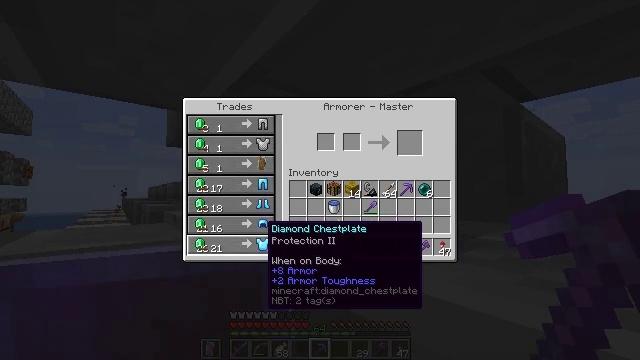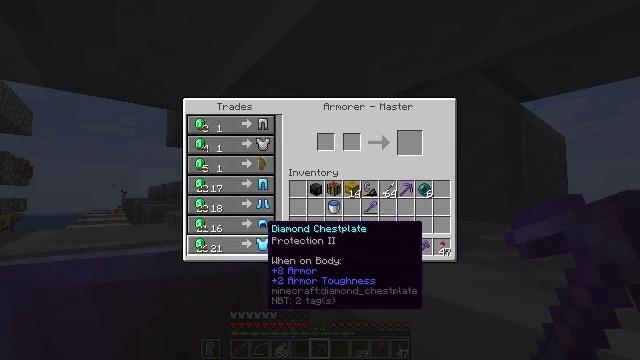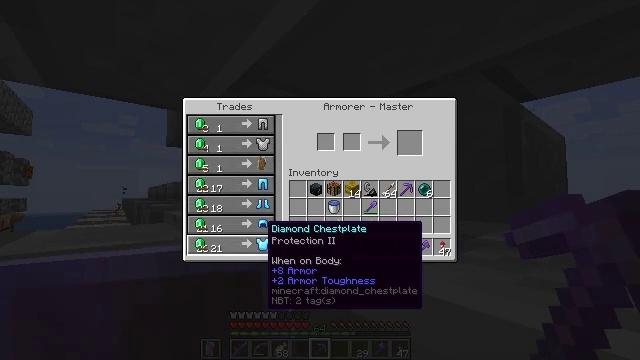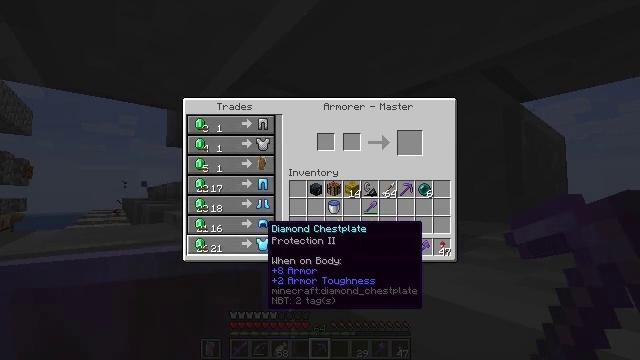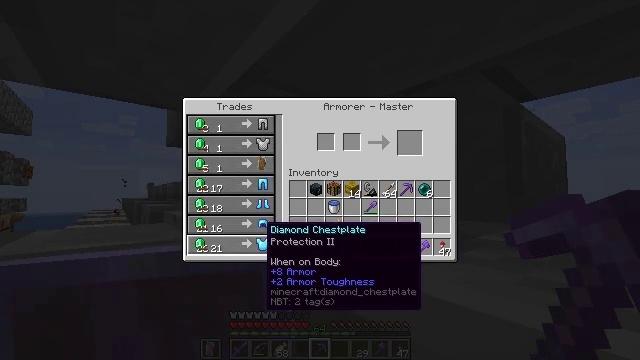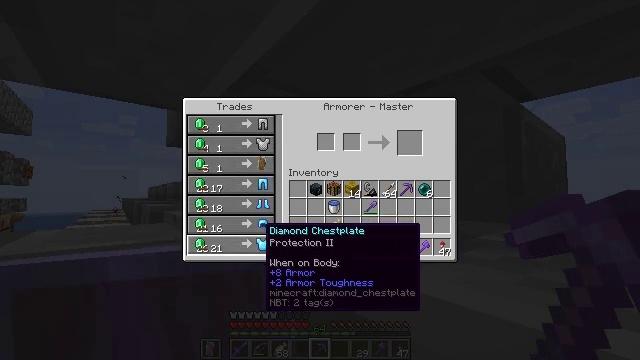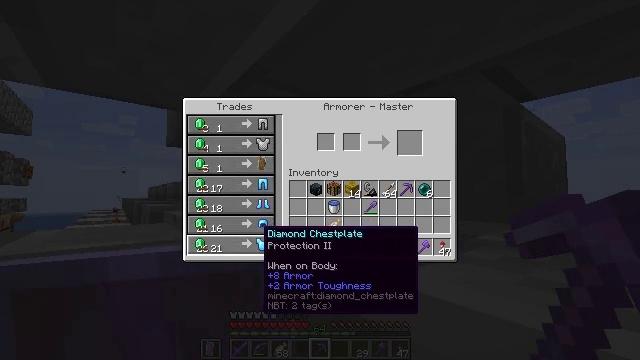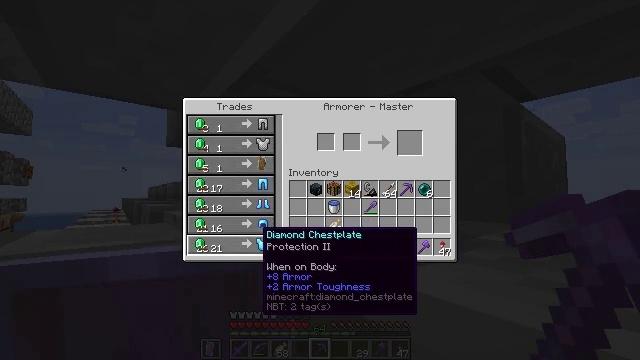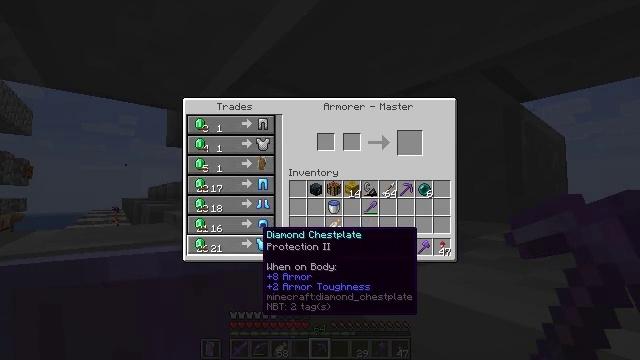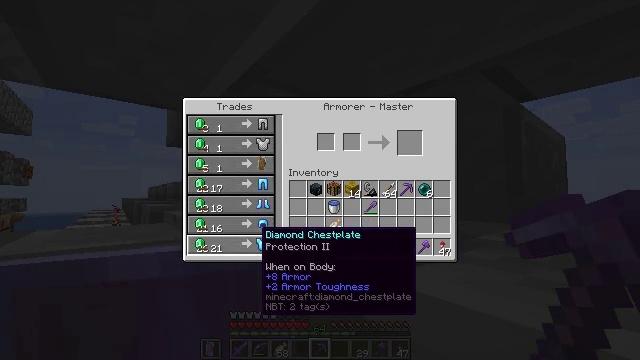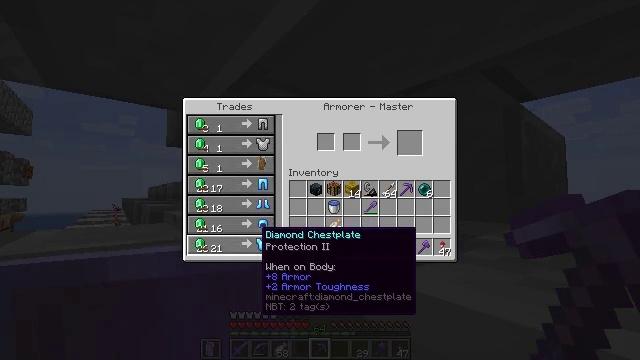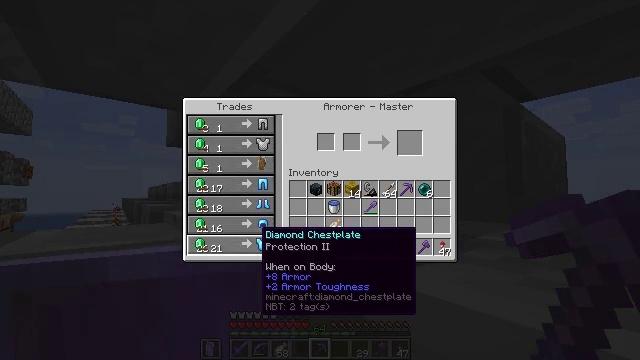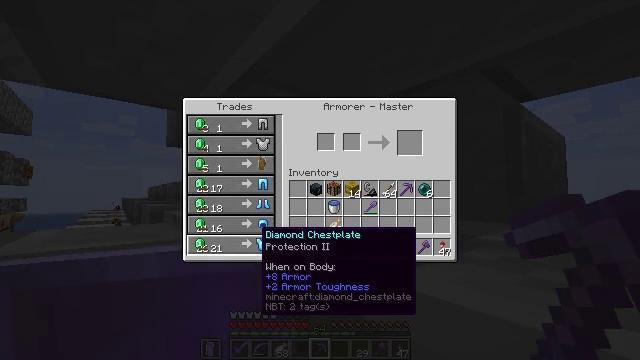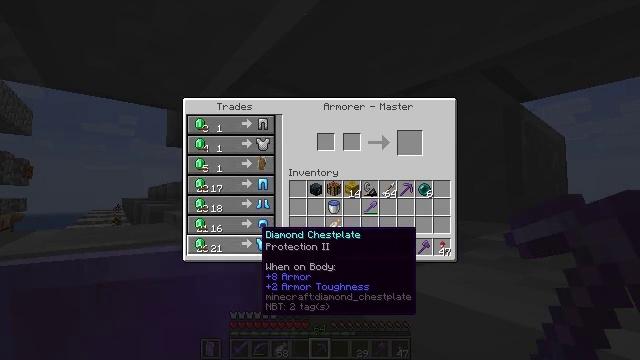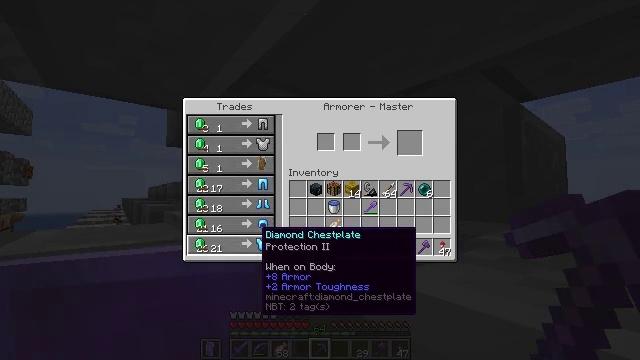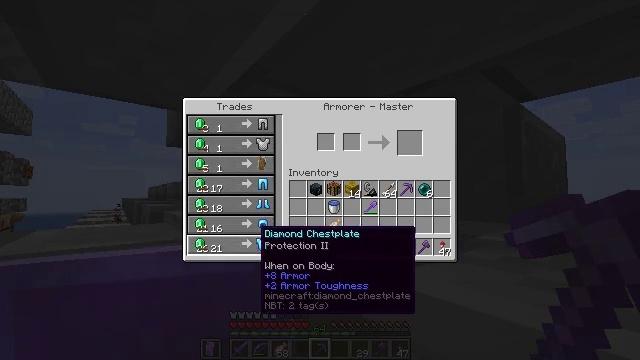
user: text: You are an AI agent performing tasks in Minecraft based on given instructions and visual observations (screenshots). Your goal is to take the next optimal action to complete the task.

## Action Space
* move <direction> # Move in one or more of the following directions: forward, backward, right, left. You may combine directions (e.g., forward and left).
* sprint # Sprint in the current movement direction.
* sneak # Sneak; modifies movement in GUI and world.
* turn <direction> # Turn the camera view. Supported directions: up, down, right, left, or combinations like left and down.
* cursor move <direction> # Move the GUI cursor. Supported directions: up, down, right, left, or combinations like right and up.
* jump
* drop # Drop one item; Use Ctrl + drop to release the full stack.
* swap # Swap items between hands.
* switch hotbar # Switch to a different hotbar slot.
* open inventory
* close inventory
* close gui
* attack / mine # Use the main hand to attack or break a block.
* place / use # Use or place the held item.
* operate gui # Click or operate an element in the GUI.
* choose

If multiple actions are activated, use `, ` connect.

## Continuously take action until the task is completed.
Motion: motion action
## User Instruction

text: Collect the blast furnace by mining it.
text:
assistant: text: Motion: no_op
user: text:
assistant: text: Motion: no_op
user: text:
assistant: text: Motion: no_op
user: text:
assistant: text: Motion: no_op
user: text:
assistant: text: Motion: no_op
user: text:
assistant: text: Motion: no_op
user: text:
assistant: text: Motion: no_op
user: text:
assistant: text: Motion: no_op
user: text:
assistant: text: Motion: no_op
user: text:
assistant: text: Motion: no_op
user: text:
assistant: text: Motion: no_op
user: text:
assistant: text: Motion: no_op
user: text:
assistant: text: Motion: no_op
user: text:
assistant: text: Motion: no_op
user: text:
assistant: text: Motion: no_op
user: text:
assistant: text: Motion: no_op
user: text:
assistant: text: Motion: turn left and up
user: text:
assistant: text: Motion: turn left and up
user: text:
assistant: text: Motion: no_op
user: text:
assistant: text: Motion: no_op
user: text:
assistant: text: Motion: no_op
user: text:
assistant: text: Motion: no_op
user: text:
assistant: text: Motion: no_op
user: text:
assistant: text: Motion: no_op
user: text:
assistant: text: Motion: no_op
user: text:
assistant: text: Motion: no_op
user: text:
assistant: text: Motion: no_op
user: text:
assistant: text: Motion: no_op
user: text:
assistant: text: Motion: no_op
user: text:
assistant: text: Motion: no_op